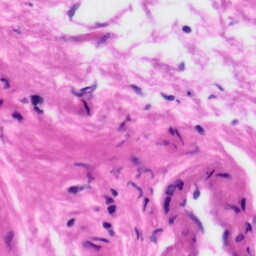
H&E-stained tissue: Tonsil